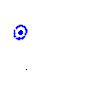
Particle: kaon